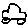
Label: car